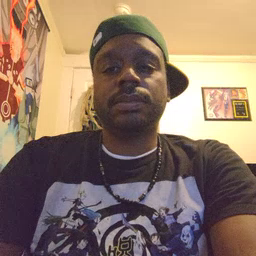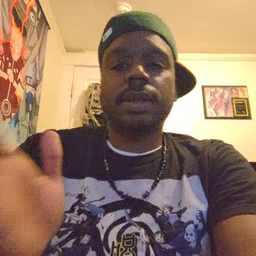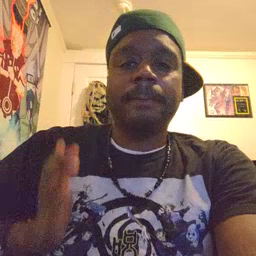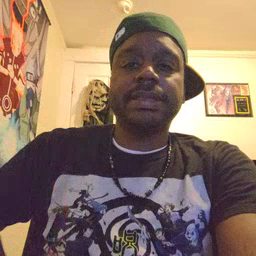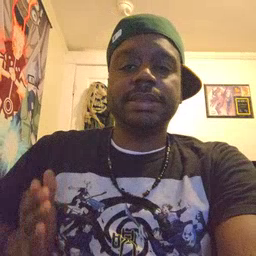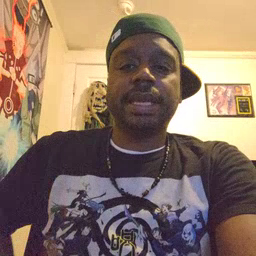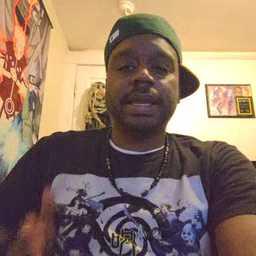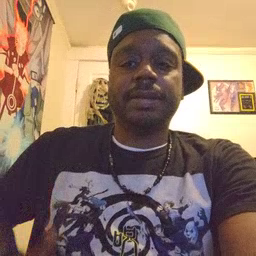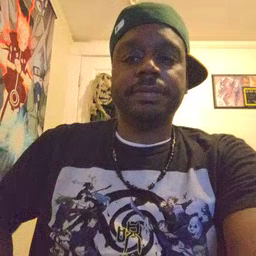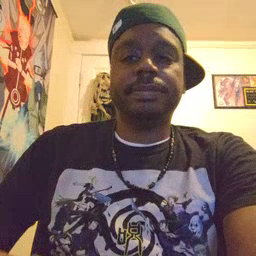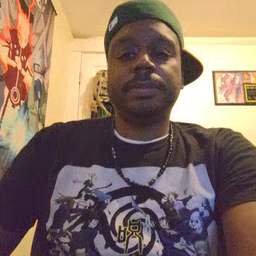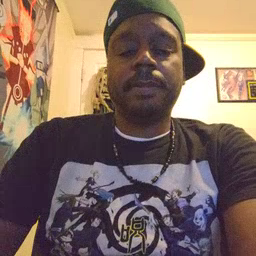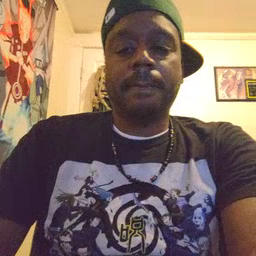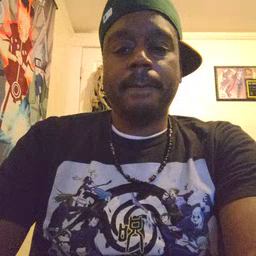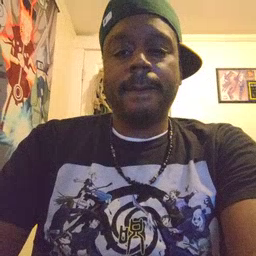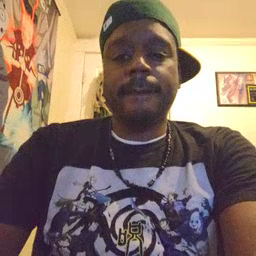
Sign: beside